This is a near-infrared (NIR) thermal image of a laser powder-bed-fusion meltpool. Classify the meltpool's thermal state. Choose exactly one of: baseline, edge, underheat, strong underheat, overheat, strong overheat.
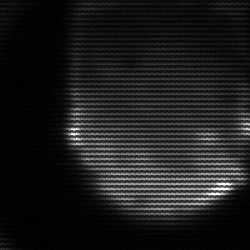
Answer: edge